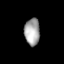
Tissue: lung
Cell type: Endothelial cells
Senescence score: 0.5926
Nuclear area (px): 409
Mean DAPI intensity: 163.306